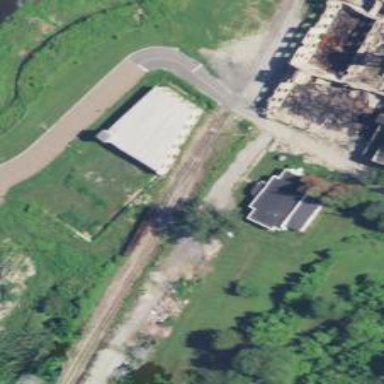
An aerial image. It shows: Preserved rail spur service.